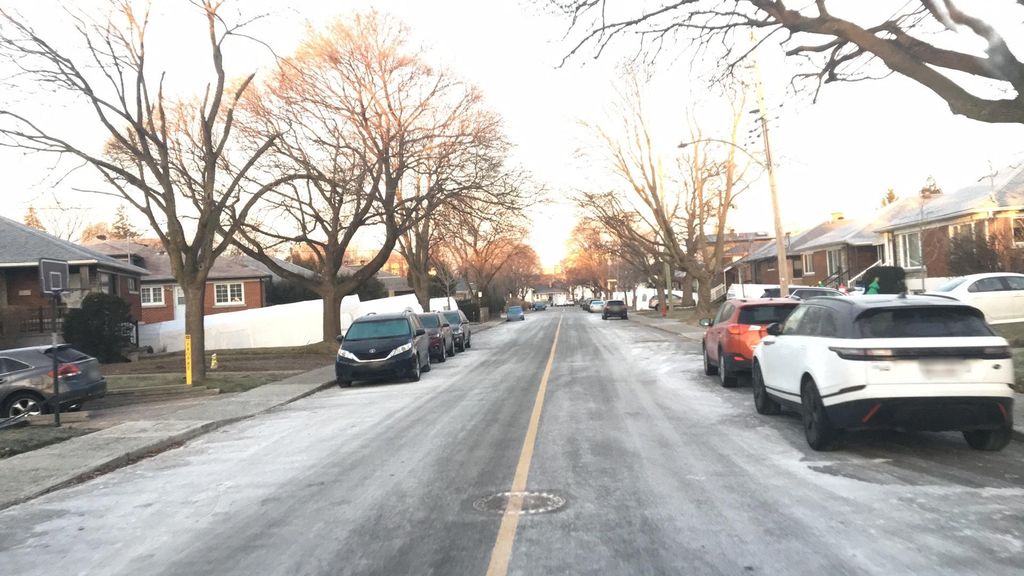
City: montreal